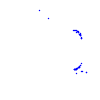
Particle: kaon